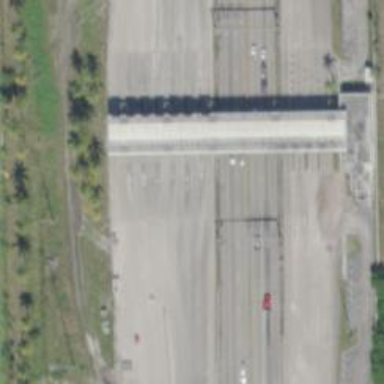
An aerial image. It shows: Toll gantry on the road.